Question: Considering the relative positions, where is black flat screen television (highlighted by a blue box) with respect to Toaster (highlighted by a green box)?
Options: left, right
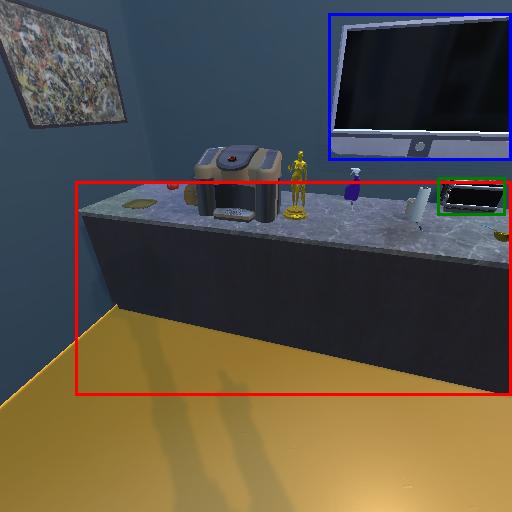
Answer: left